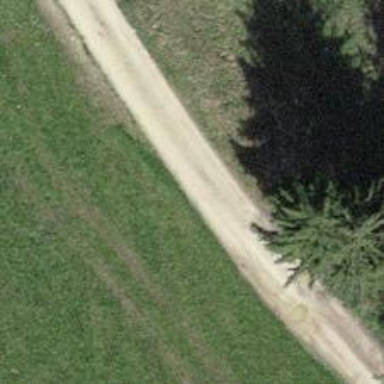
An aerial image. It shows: Gravel track with grade2 quality.